Question: My Bootstrap 3 navbar-btn alignment is not inline with the navbar-form. Before I get into customising the CSS, I'd like to know if my issue is in the Bootstrap markup.
Screenshot

HTML
'''
<nav class="navbar navbar-fixed-top navbar-inverse">
<div class="container-fluid">
<div class="row">
<div class="col-xs-2 col-sm-4">
<button type="button" class="btn btn-primary navbar-btn" data-toggle="offcanvas"><i class="fa fa-th-list fa-fw"></i></button>
</div><!-- /.col-xs-2.col-sm-4 -->
<div class="col-xs-8 col-sm-4">
<form class="navbar-form" role="search">
<div class="input-group">
<input type="search" class="form-control" placeholder="Search">
<span class="input-group-btn">
<button type="button" class="btn btn-primary"><i class="fa fa-search fa-fw"></i></button>
</span>
</div><!-- /.input-group -->
</form>
</div><!-- /.col-xs-8.col-sm-4 -->
<div class="col-xs-2 col-sm-4">
<button type="button" class="btn btn-primary navbar-btn"><i class="fa fa-cog fa-fw"></i></button>
</div><!-- /.col-xs-2.col-sm-4 -->
</div><!-- /.row -->
</div><!-- /.container -->
</nav><!-- /.navbar -->
'''
Bootlint doesn't find any errors and markup is valid HTML 5.
Any thoughts?
Thank you.
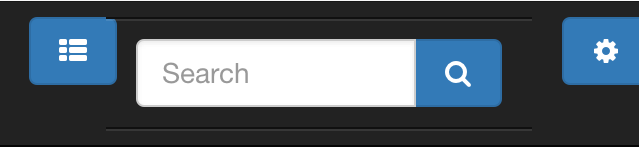
Answer: The misalignment is caused by the default margin and padding provided with the form element in Twitter Bootstrap. You can override them for small devices with the below code.
'''
@media (max-width: 768px) {
.navbar-form {
margin: 0 !important;
/* Avoid !important and use the custom CSS with higher priority */
padding-top: 7px !important;
}
}
'''
'''
<link href="//cdnjs.cloudflare.com/ajax/libs/font-awesome/4.3.0/css/font-awesome.min.css" rel="stylesheet" />
<link href="https://cdnjs.cloudflare.com/ajax/libs/twitter-bootstrap/3.3.5/css/bootstrap.min.css" rel="stylesheet" />
<nav class="navbar navbar-fixed-top navbar-inverse">
<div class="container-fluid">
<div class="row">
<div class="col-xs-2 col-sm-4">
<button type="button" class="btn btn-primary navbar-btn" data-toggle="offcanvas"><i class="fa fa-th-list fa-fw"></i>
</button>
</div>
<!-- /.col-xs-2.col-sm-4 -->
<div class="col-xs-8 col-sm-4">
<form class="navbar-form" role="search">
<div class="input-group">
<input type="search" class="form-control" placeholder="Search">
<span class="input-group-btn">
<button type="button" class="btn btn-primary"><i class="fa fa-search fa-fw"></i></button>
</span>
</div>
<!-- /.input-group -->
</form>
</div>
<!-- /.col-xs-8.col-sm-4 -->
<div class="col-xs-2 col-sm-4 text-right">
<button type="button" class="btn btn-primary navbar-btn"><i class="fa fa-cog fa-fw"></i>
</button>
</div>
<!-- /.col-xs-2.col-sm-4 -->
</div>
<!-- /.row -->
</div>
<!-- /.container -->
</nav>
<!-- /.navbar -->
'''